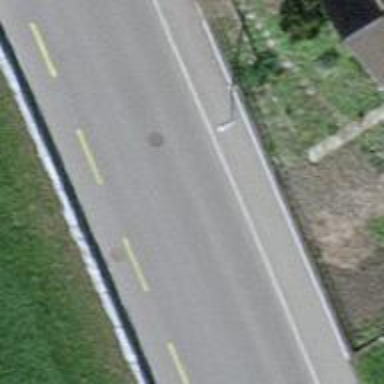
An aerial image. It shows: Secondary road.